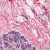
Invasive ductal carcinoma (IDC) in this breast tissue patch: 0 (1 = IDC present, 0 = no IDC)